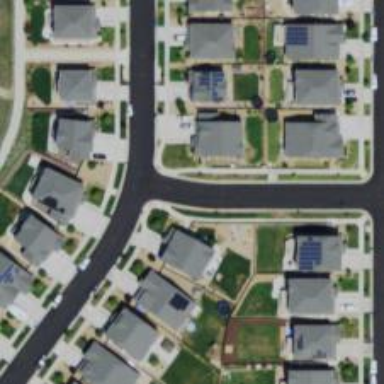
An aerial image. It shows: Residential road.